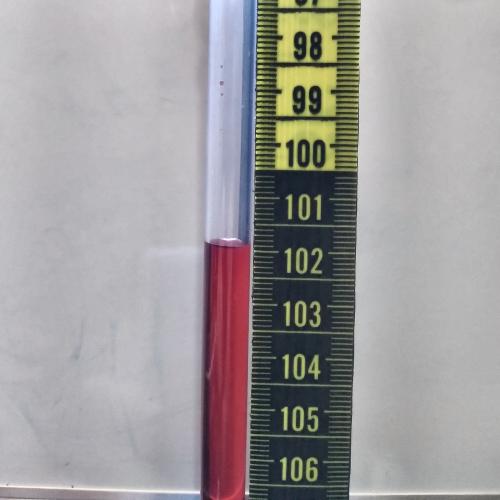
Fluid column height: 101.9 cm